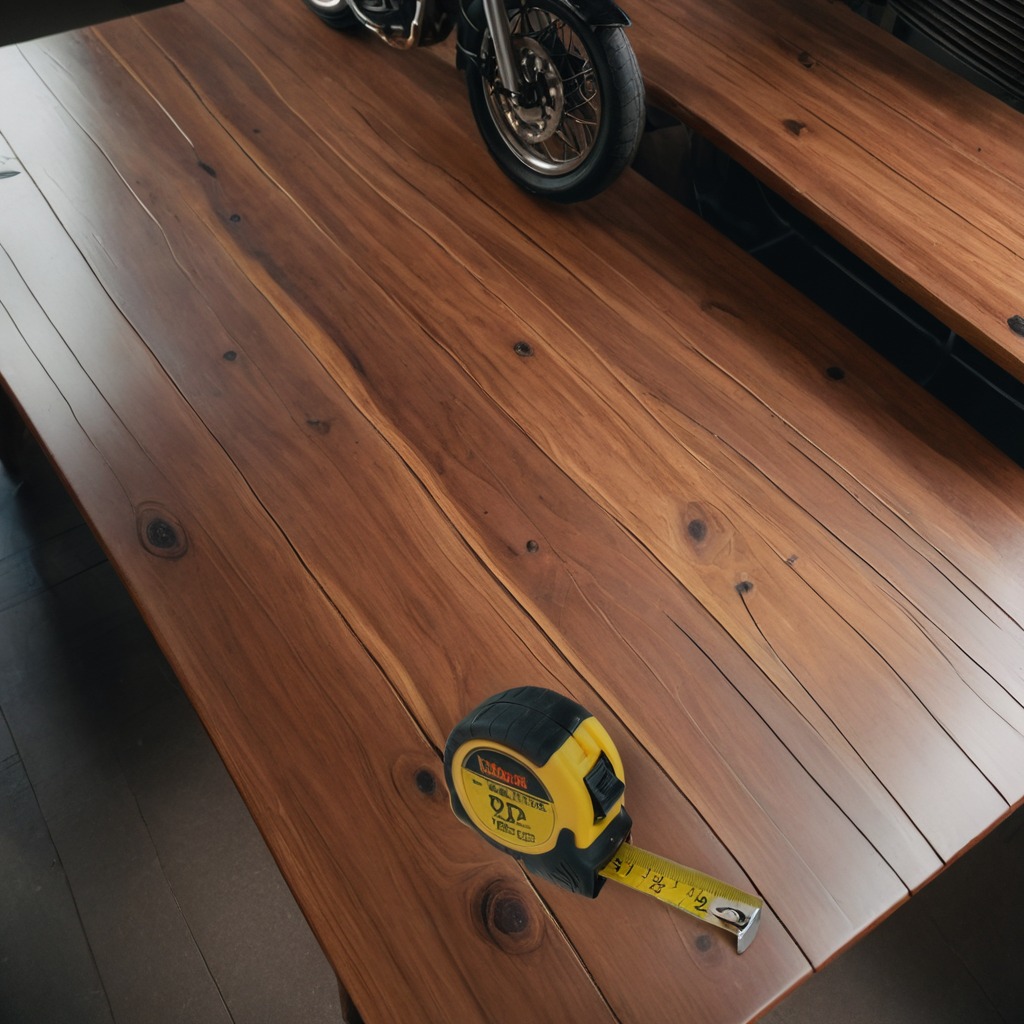
A measuring tape is lying on the wooden table in the garage.